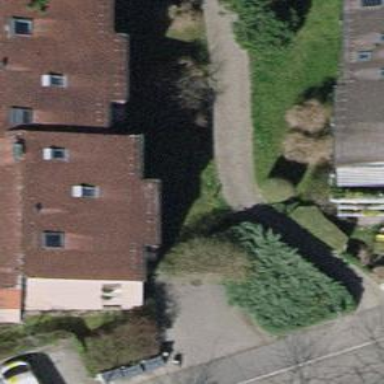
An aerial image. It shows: Paved footway.